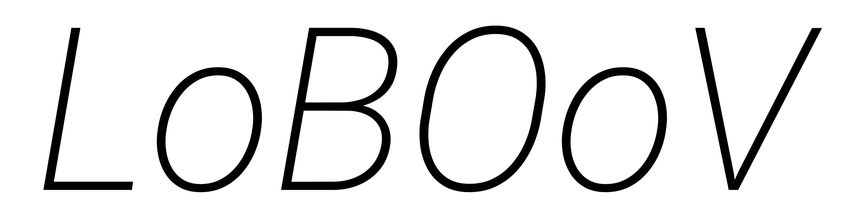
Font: Roboto-Italic_ExtraLight_Italic